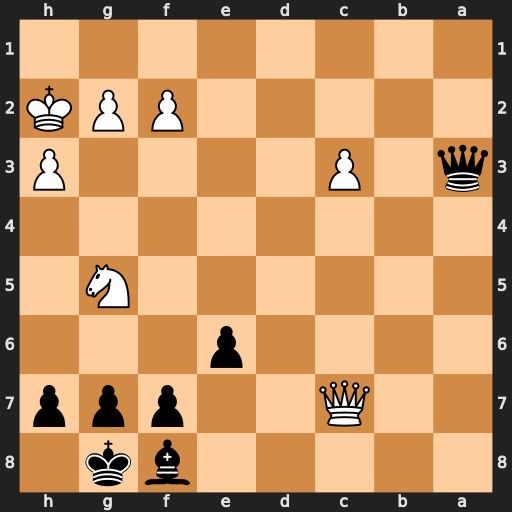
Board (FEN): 5bk1/2Q2ppp/4p3/6N1/8/q1P4P/5PPK/8
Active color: b
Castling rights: -
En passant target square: -
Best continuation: Bd6+ Qxd6 Qxd6+